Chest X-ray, AP view. Patient: 67 years old, sex M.
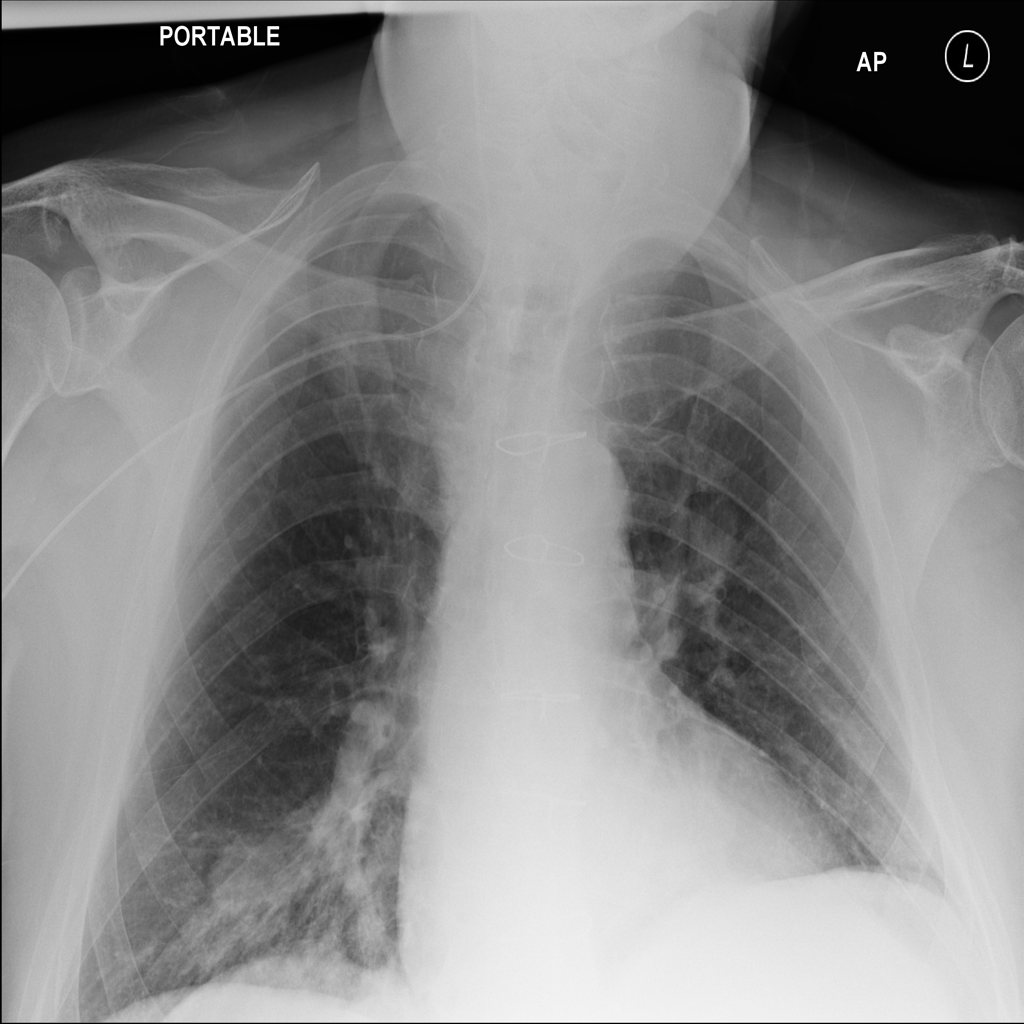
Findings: Infiltration, Nodule